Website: walmart
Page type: billing-address
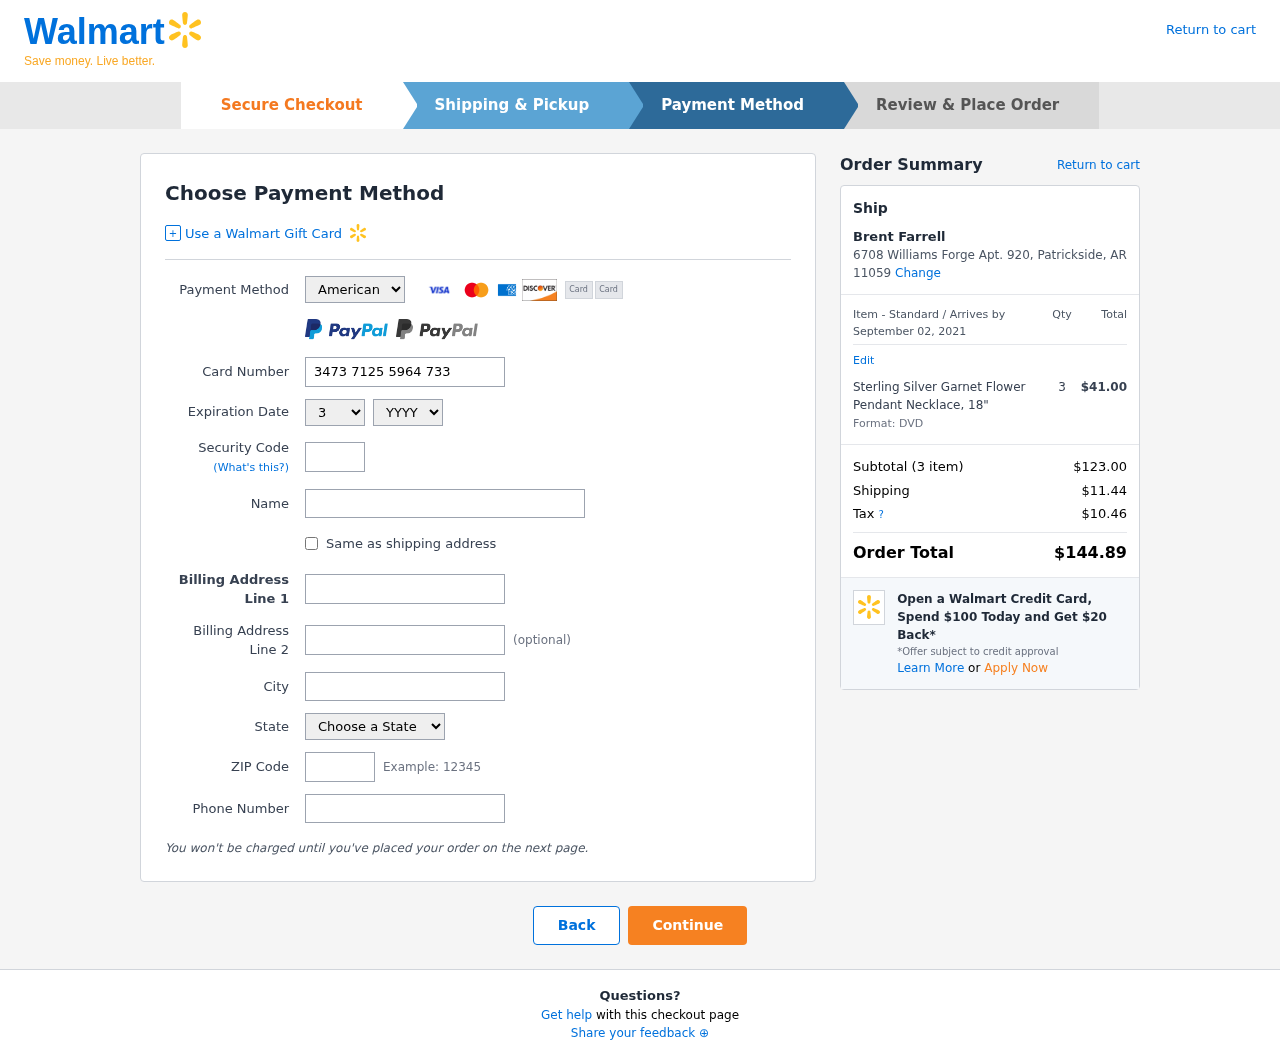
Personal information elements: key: PII_CARD_CVV
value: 4472
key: PII_CARD_EXPIRY_MONTH
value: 03
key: PII_CARD_EXPIRY_YEAR
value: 27
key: PII_CARD_NUMBER
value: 3473 7125 5964 733
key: PII_CARD_TYPE
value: American Express
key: PII_CITY
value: Patrickside
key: PII_CITY_STATE_ZIP
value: Patrickside, AR 11059
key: PII_FULLNAME
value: Brent Farrell
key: PII_PHONE
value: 7508132187
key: PII_POSTCODE
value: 11059
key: PII_STATE
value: Arkansas
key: PII_STREET
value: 6708 Williams Forge Apt. 920
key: PII_STREET2
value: Apt. 179
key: PII_FULLNAME2
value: Brent Farrell
Product elements: key: PRODUCT1_NAME
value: Sterling Silver Garnet Flower Pendant Necklace, 18"
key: PRODUCT1_PRICE
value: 41
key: PRODUCT1_QUANTITY
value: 3
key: PRODUCT1_DESC
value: Format: DVD
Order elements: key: ORDER_DELIVERY_DATE
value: September 02, 2021
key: ORDER_NUM_ITEMS
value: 3
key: ORDER_SUBTOTAL
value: $123.00
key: ORDER_SHIPPING_COST
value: $11.44
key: ORDER_TAX
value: $10.46
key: ORDER_TOTAL
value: $144.89